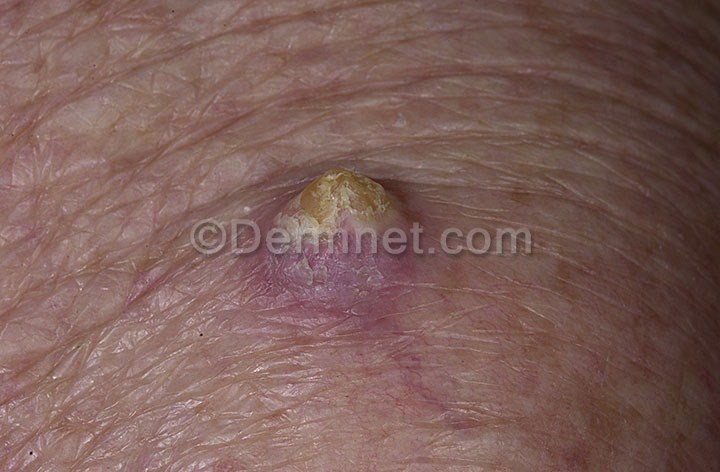
Disease: Actinic Keratosis Basal Cell Carcinoma and other Malignant Lesions